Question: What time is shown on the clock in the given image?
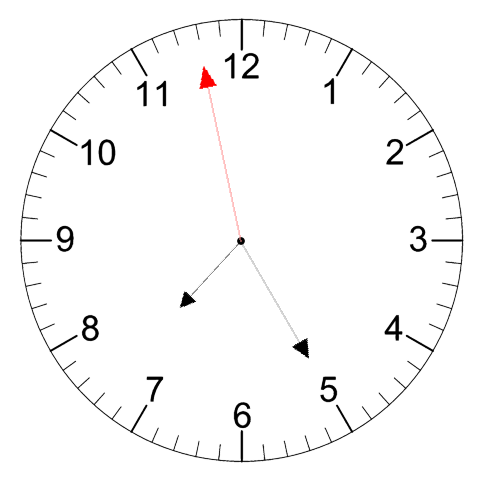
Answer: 07:24:58